Question: I have this view controller with the following hierarchy:

I am just trying to load a photo and be able to scroll it and zoom it & autorotate it. Everything works well except I am getting some bad autorotation behavior. I've set the parent UINavigationController to allow rotation (by subclassing and overridng 'shouldautororate..') and I am now getting my window rotated but the scroll/imageview combination will just not fill the screen as need (on landscape it'll be cut at 320p width). The struts and springs are set right. trying fiddling with scroll/imageview.autoresizesSubviews = YES - but it won't help.
additionally I have to do some 'ugly' things as:
'''
CGPoint cntr;// = {self.view.bounds.size.width/2, self.view.bounds.size.height/2};
if ([self interfaceOrientation] == UIInterfaceOrientationPortrait)
{
cntr.x = (self.view.bounds.size.width/2);
cntr.y = (self.view.bounds.size.height/2);
}
else
{
cntr.y = (self.view.bounds.size.width/2);
cntr.x = (self.view.bounds.size.height/2);
}
[spinner setCenter:cntr];
[self.imageView addSubview:spinner];
'''
because the self.view.bounds will not update to represent the new landscape orientation size (always returns the portait dimensions). There must be something more elegant.
What am I doing wrong here?
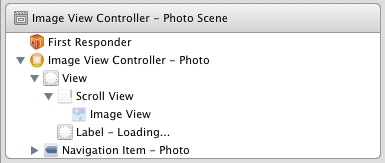
Answer: You won't need to do this, what you can do is to use autoresizing mask property. You can set the combination of following property as per your need- UIViewAutoresizingFlexibleWidth, UIViewAutoresizingFlexibleHeight, UIViewAutoresizingFlexibleLeftMargin , UIViewAutoresizingFlexibleRightMargin, UIViewAutoresizingFlexibleTopMargin , UIViewAutoresizingFlexibleBottomMargin